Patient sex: M
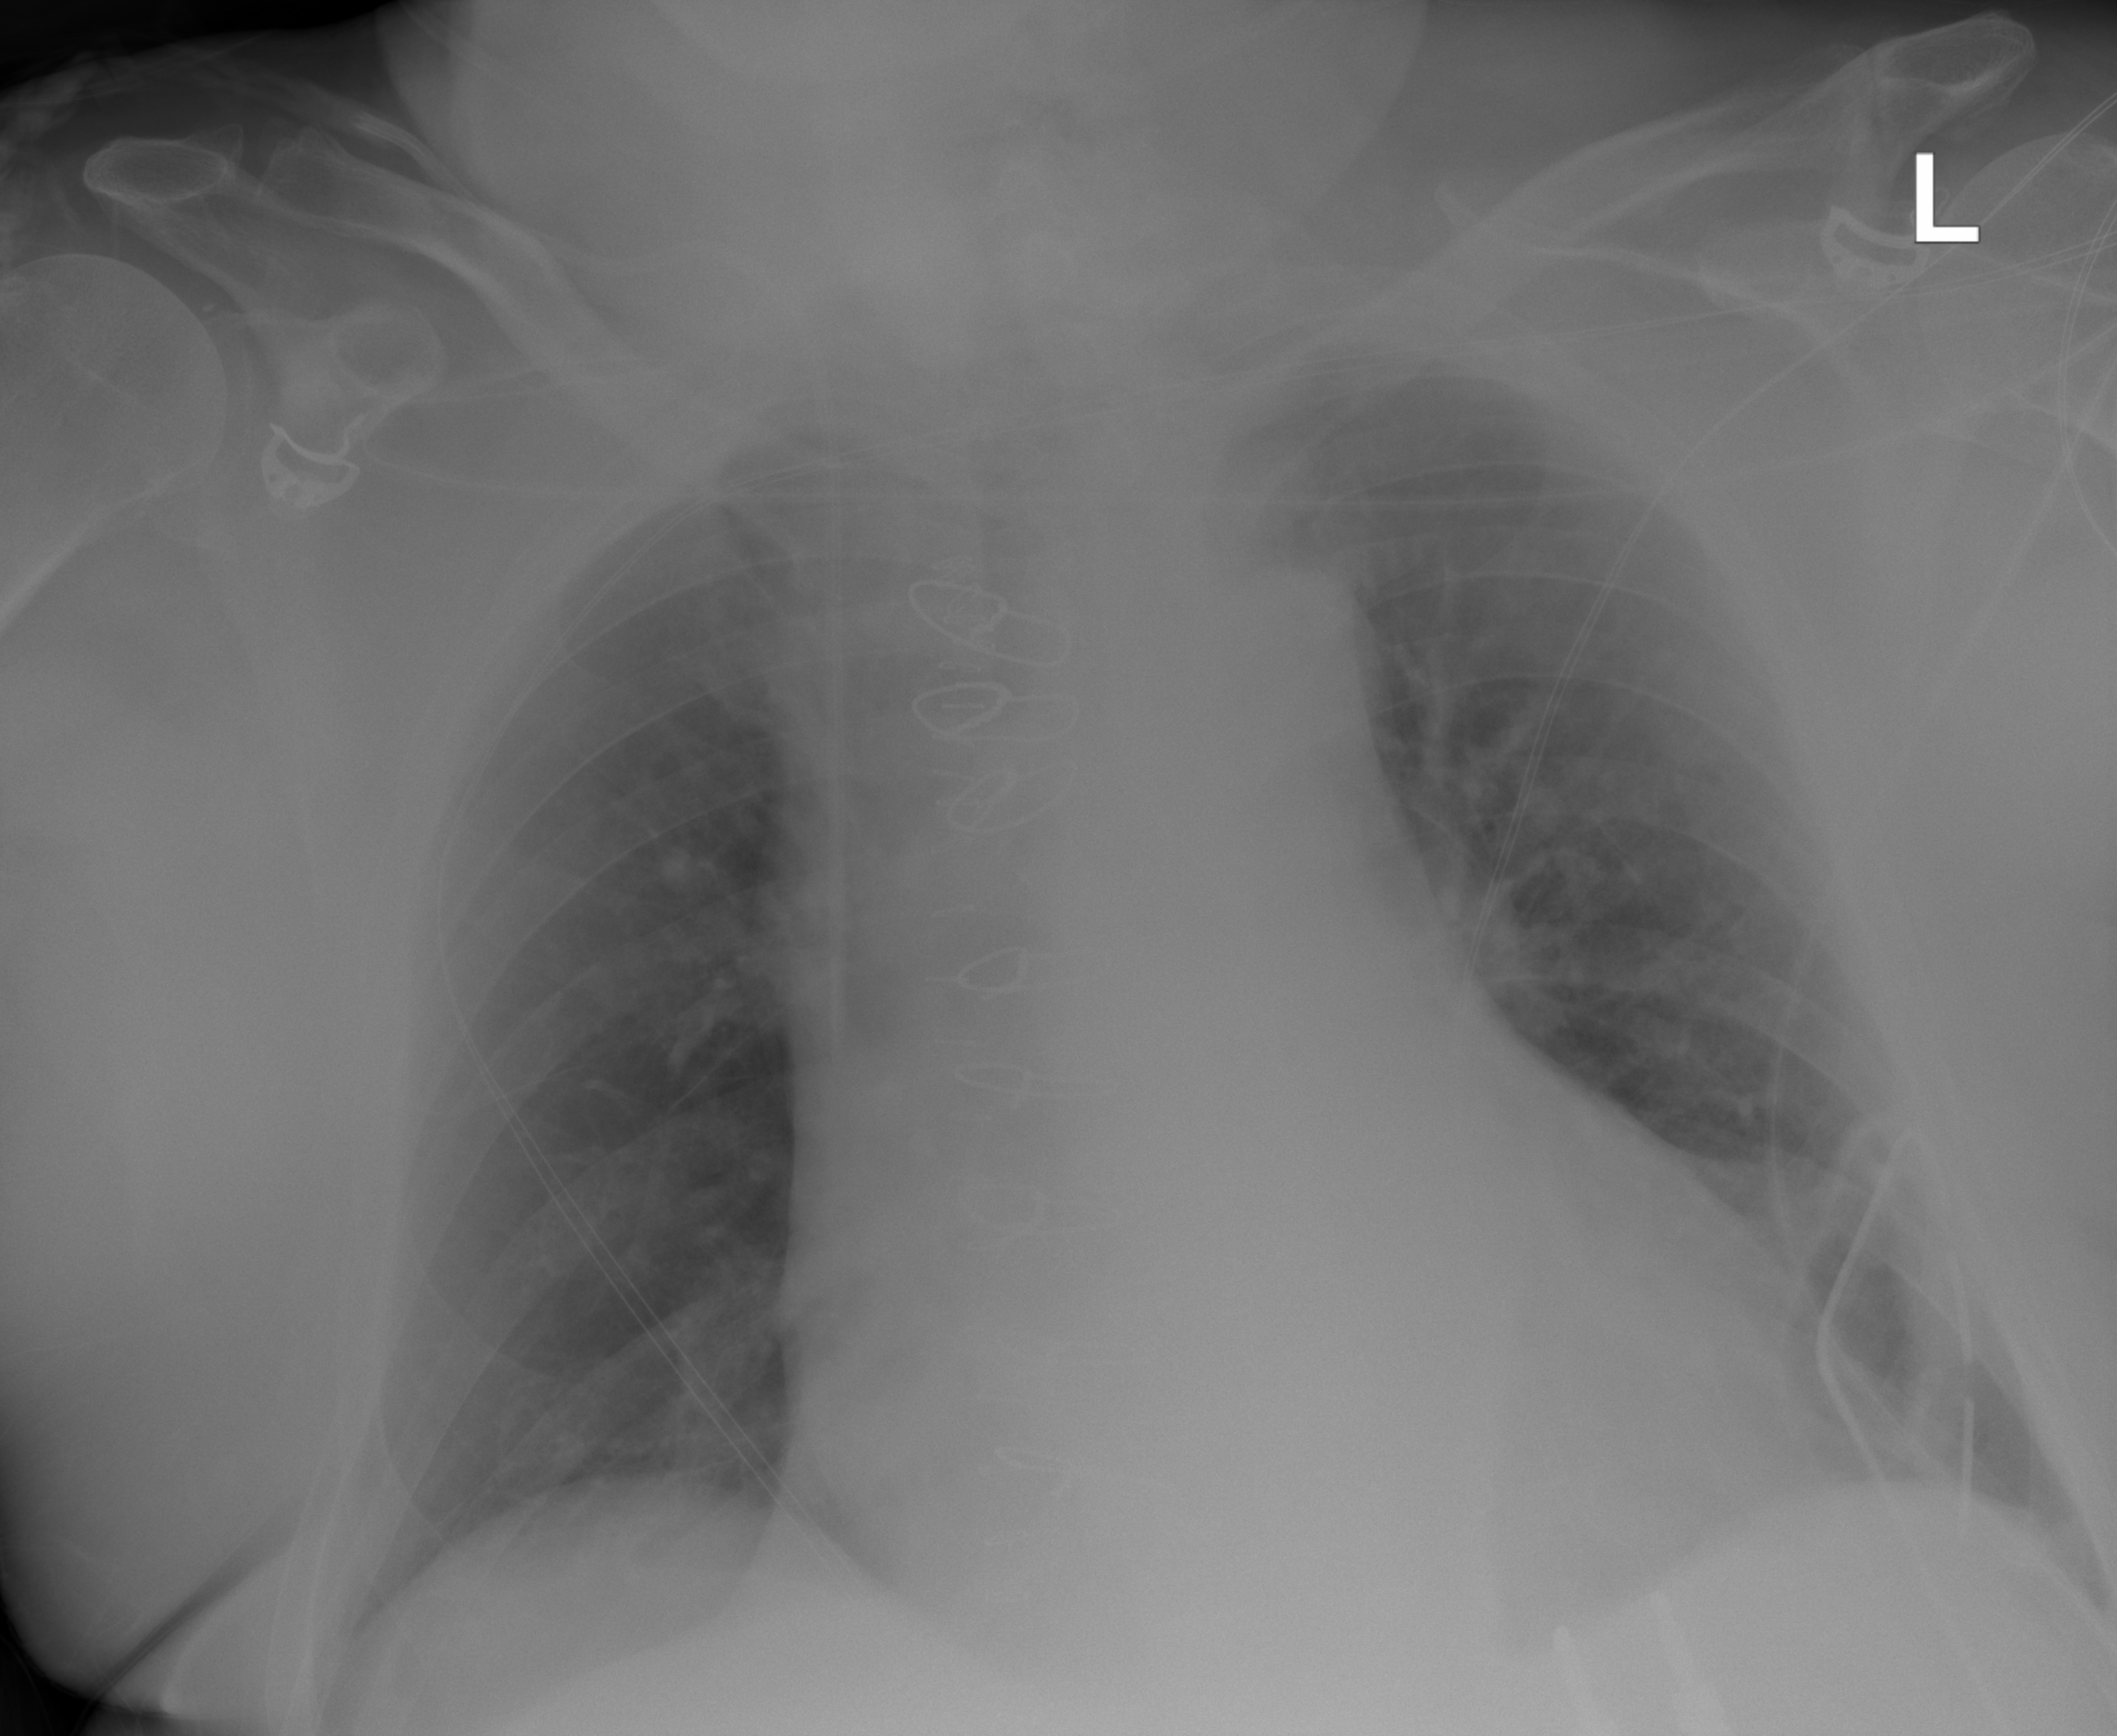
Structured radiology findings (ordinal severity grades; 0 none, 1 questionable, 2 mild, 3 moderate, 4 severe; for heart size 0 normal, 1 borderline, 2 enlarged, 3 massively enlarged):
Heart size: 2
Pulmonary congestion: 0
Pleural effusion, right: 0
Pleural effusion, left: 0
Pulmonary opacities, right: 0
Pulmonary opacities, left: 0
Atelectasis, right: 0
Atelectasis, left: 2